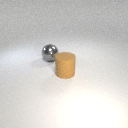
large brown rubber cylinder to the right of large gray metal sphere